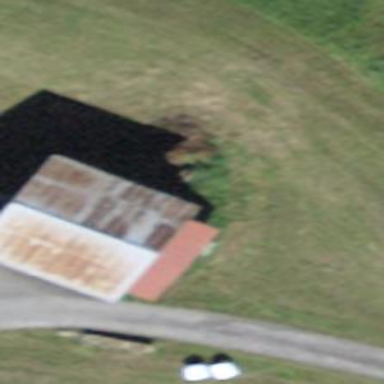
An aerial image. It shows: Barn.